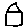
Label: house